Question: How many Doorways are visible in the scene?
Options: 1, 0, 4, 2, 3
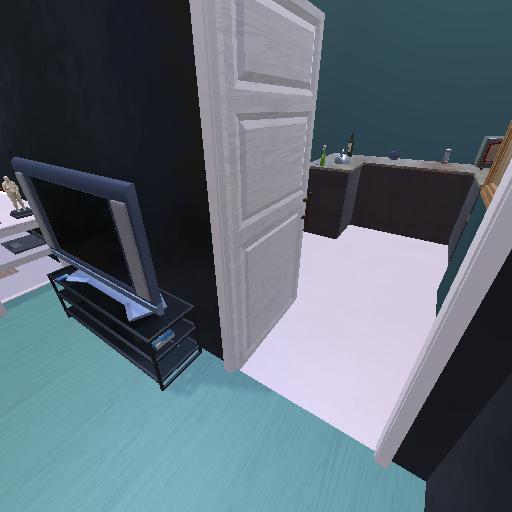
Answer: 1